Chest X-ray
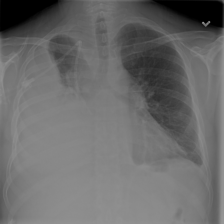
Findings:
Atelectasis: negative
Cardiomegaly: negative
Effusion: negative
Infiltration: negative
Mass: negative
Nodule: negative
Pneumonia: negative
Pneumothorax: negative
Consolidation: negative
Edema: negative
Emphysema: negative
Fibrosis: negative
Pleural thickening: negative
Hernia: negative